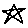
Label: star